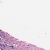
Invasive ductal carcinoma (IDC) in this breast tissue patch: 1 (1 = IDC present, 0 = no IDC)